Field crop: maize
Growth stage: 2
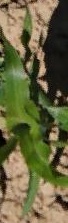
Species: maize